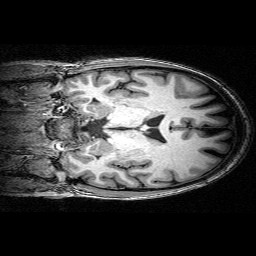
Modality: T1w
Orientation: coronal
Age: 44
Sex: female
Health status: ill
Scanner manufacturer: siemens
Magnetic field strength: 3 T
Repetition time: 0.0025 s
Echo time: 0.00336 s